Question: This is a snake game. How many steps do you need to take from the current state to eat the food?
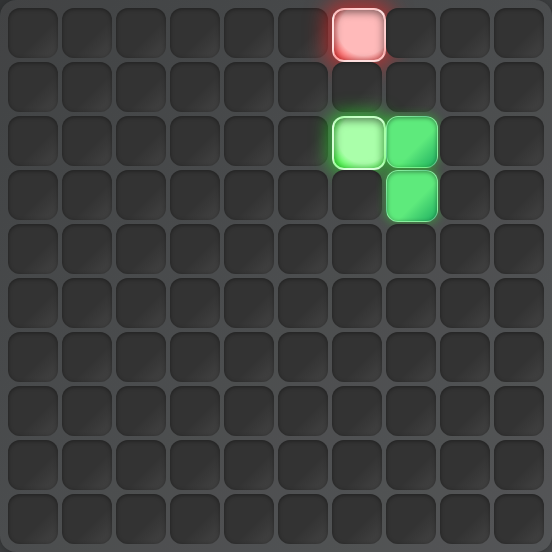
Answer: 2